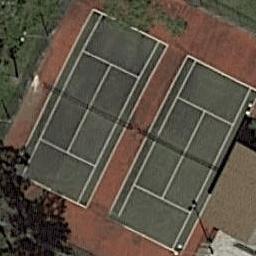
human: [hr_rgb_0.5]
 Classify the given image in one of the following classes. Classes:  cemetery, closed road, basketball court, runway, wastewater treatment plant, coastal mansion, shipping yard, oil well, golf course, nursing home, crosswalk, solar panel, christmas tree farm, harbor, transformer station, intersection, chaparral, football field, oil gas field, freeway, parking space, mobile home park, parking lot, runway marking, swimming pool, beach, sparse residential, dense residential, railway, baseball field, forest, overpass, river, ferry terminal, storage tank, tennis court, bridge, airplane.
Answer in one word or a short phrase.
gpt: tennis court